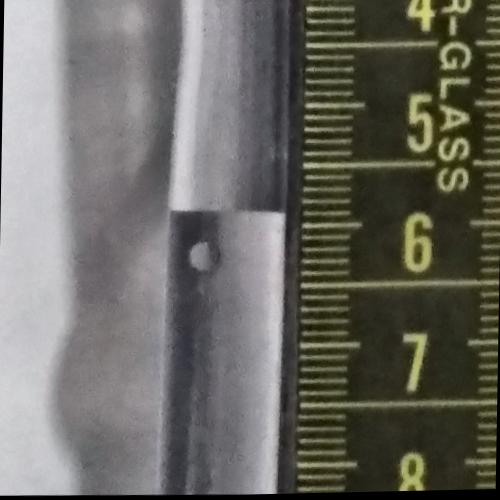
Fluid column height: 5.9 cm